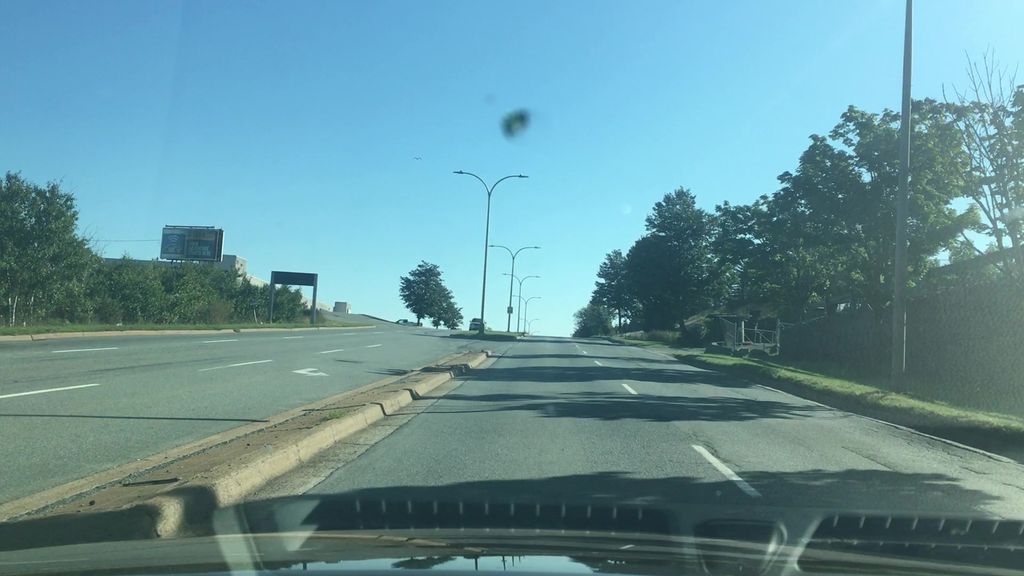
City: halifax